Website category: sports
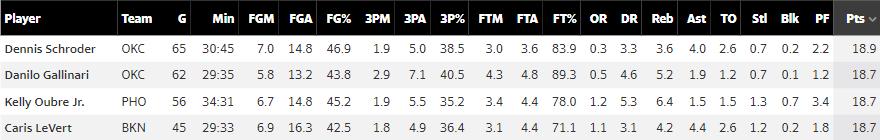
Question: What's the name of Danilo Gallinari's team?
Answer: OKC

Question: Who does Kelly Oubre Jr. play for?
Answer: PHO

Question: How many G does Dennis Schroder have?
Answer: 65

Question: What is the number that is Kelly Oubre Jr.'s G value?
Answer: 56

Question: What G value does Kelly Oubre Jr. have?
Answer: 56

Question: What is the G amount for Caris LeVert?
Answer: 45

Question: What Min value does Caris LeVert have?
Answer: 29:33

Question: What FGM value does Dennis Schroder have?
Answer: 7.0

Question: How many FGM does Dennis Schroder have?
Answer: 7.0

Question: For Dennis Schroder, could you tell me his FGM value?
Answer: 7.0

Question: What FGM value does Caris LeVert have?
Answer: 6.9

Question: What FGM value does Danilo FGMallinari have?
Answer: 5.8

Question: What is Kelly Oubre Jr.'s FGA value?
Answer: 14.8

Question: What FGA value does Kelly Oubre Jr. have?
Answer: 14.8

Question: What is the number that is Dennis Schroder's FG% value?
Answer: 46.9

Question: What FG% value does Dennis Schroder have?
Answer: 46.9

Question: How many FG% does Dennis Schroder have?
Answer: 46.9

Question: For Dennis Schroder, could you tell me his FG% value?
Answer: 46.9

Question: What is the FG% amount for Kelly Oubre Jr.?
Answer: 45.2

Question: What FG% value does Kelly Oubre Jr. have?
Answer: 45.2

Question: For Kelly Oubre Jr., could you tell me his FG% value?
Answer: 45.2

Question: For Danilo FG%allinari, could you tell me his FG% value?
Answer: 43.8

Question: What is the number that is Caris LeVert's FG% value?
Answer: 42.5

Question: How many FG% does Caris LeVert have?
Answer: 42.5

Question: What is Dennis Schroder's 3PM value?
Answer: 1.9

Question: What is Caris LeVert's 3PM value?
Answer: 1.8

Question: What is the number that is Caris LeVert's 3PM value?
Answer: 1.8

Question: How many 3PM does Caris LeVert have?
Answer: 1.8

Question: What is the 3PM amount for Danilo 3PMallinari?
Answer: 2.9

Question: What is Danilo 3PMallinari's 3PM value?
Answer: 2.9

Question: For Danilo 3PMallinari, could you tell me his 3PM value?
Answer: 2.9

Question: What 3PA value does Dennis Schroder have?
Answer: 5.0

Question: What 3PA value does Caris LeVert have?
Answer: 4.9

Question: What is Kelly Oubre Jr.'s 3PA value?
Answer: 5.5

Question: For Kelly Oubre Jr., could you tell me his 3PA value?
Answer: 5.5

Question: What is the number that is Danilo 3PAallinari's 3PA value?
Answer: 7.1

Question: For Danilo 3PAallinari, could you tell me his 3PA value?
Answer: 7.1

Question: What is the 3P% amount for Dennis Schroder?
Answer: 38.5

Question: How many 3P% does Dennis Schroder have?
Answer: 38.5

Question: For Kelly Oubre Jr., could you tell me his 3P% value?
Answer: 35.2

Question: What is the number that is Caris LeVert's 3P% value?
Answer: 36.4

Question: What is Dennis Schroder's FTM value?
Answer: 3.0

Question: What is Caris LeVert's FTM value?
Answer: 3.1

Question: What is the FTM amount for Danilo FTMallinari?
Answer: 4.3

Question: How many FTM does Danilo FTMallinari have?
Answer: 4.3

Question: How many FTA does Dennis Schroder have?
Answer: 3.6

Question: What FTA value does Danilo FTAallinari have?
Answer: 4.8

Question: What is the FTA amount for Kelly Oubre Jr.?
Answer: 4.4

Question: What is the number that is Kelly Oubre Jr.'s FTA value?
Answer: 4.4

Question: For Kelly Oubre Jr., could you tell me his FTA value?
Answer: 4.4

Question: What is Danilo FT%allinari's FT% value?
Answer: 89.3

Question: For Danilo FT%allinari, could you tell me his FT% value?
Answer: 89.3

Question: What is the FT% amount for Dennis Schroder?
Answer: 83.9

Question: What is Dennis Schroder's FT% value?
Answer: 83.9

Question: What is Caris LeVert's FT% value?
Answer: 71.1

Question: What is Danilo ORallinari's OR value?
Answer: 0.5

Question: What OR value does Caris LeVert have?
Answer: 1.1

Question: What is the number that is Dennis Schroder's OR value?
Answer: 0.3

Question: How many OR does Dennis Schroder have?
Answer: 0.3

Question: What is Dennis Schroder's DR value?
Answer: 3.3

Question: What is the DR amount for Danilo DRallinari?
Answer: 4.6

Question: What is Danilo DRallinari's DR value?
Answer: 4.6

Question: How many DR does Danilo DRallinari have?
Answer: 4.6

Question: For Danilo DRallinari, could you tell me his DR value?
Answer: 4.6